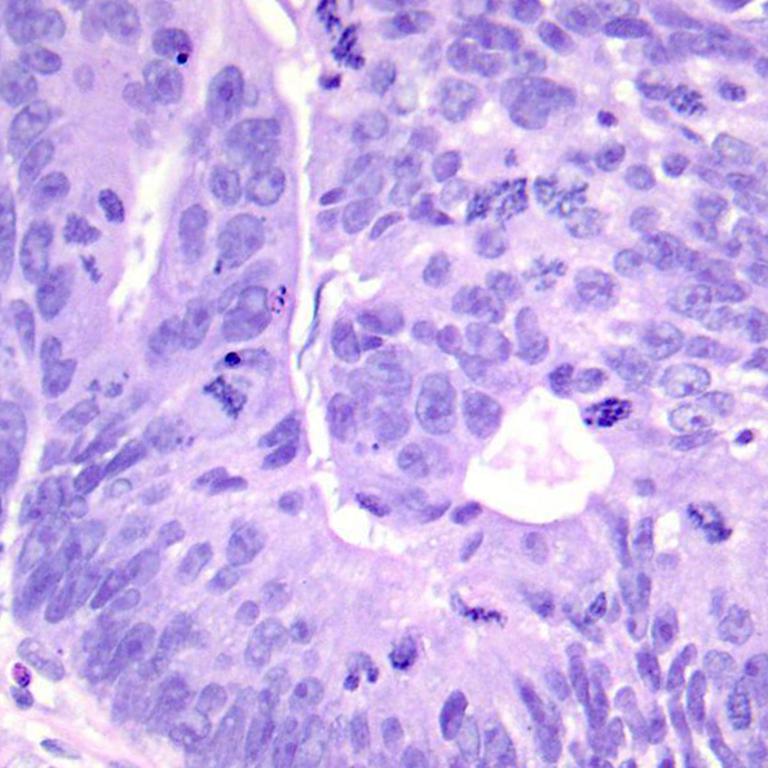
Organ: colon
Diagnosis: adenocarcinomas